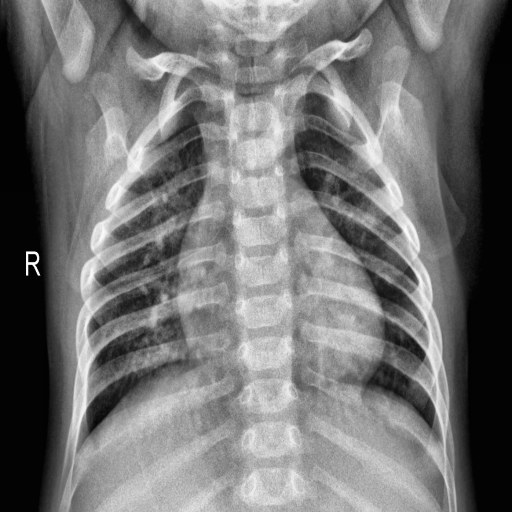
Finding: NORMAL